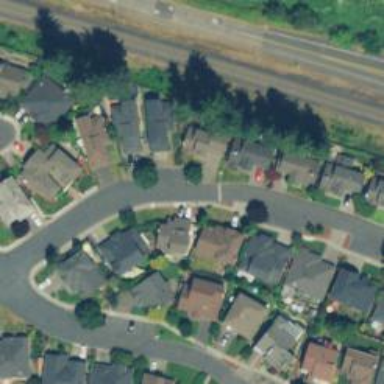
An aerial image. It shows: Residential road with sidewalk on the left side.